Aerial crown-view tile of a tropical tree (Barro Colorado Island, Panama), acquired 20250915:
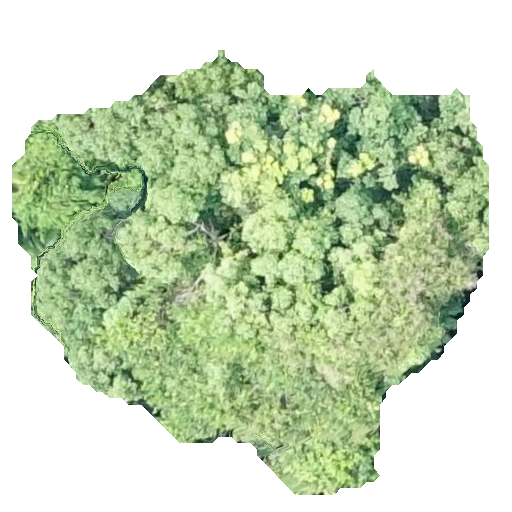
Species: Ocotea leptobotra
GBIF accepted scientific name: Ocotea leptobotra
Crown area: 210.097 m²